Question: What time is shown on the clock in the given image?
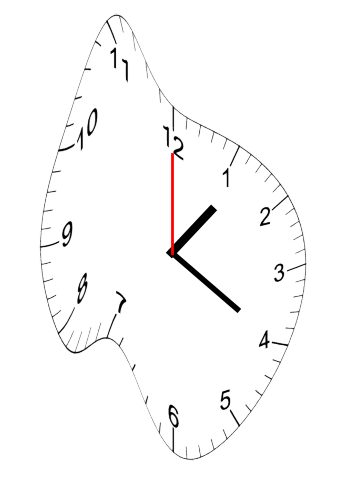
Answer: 01:20:00